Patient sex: M
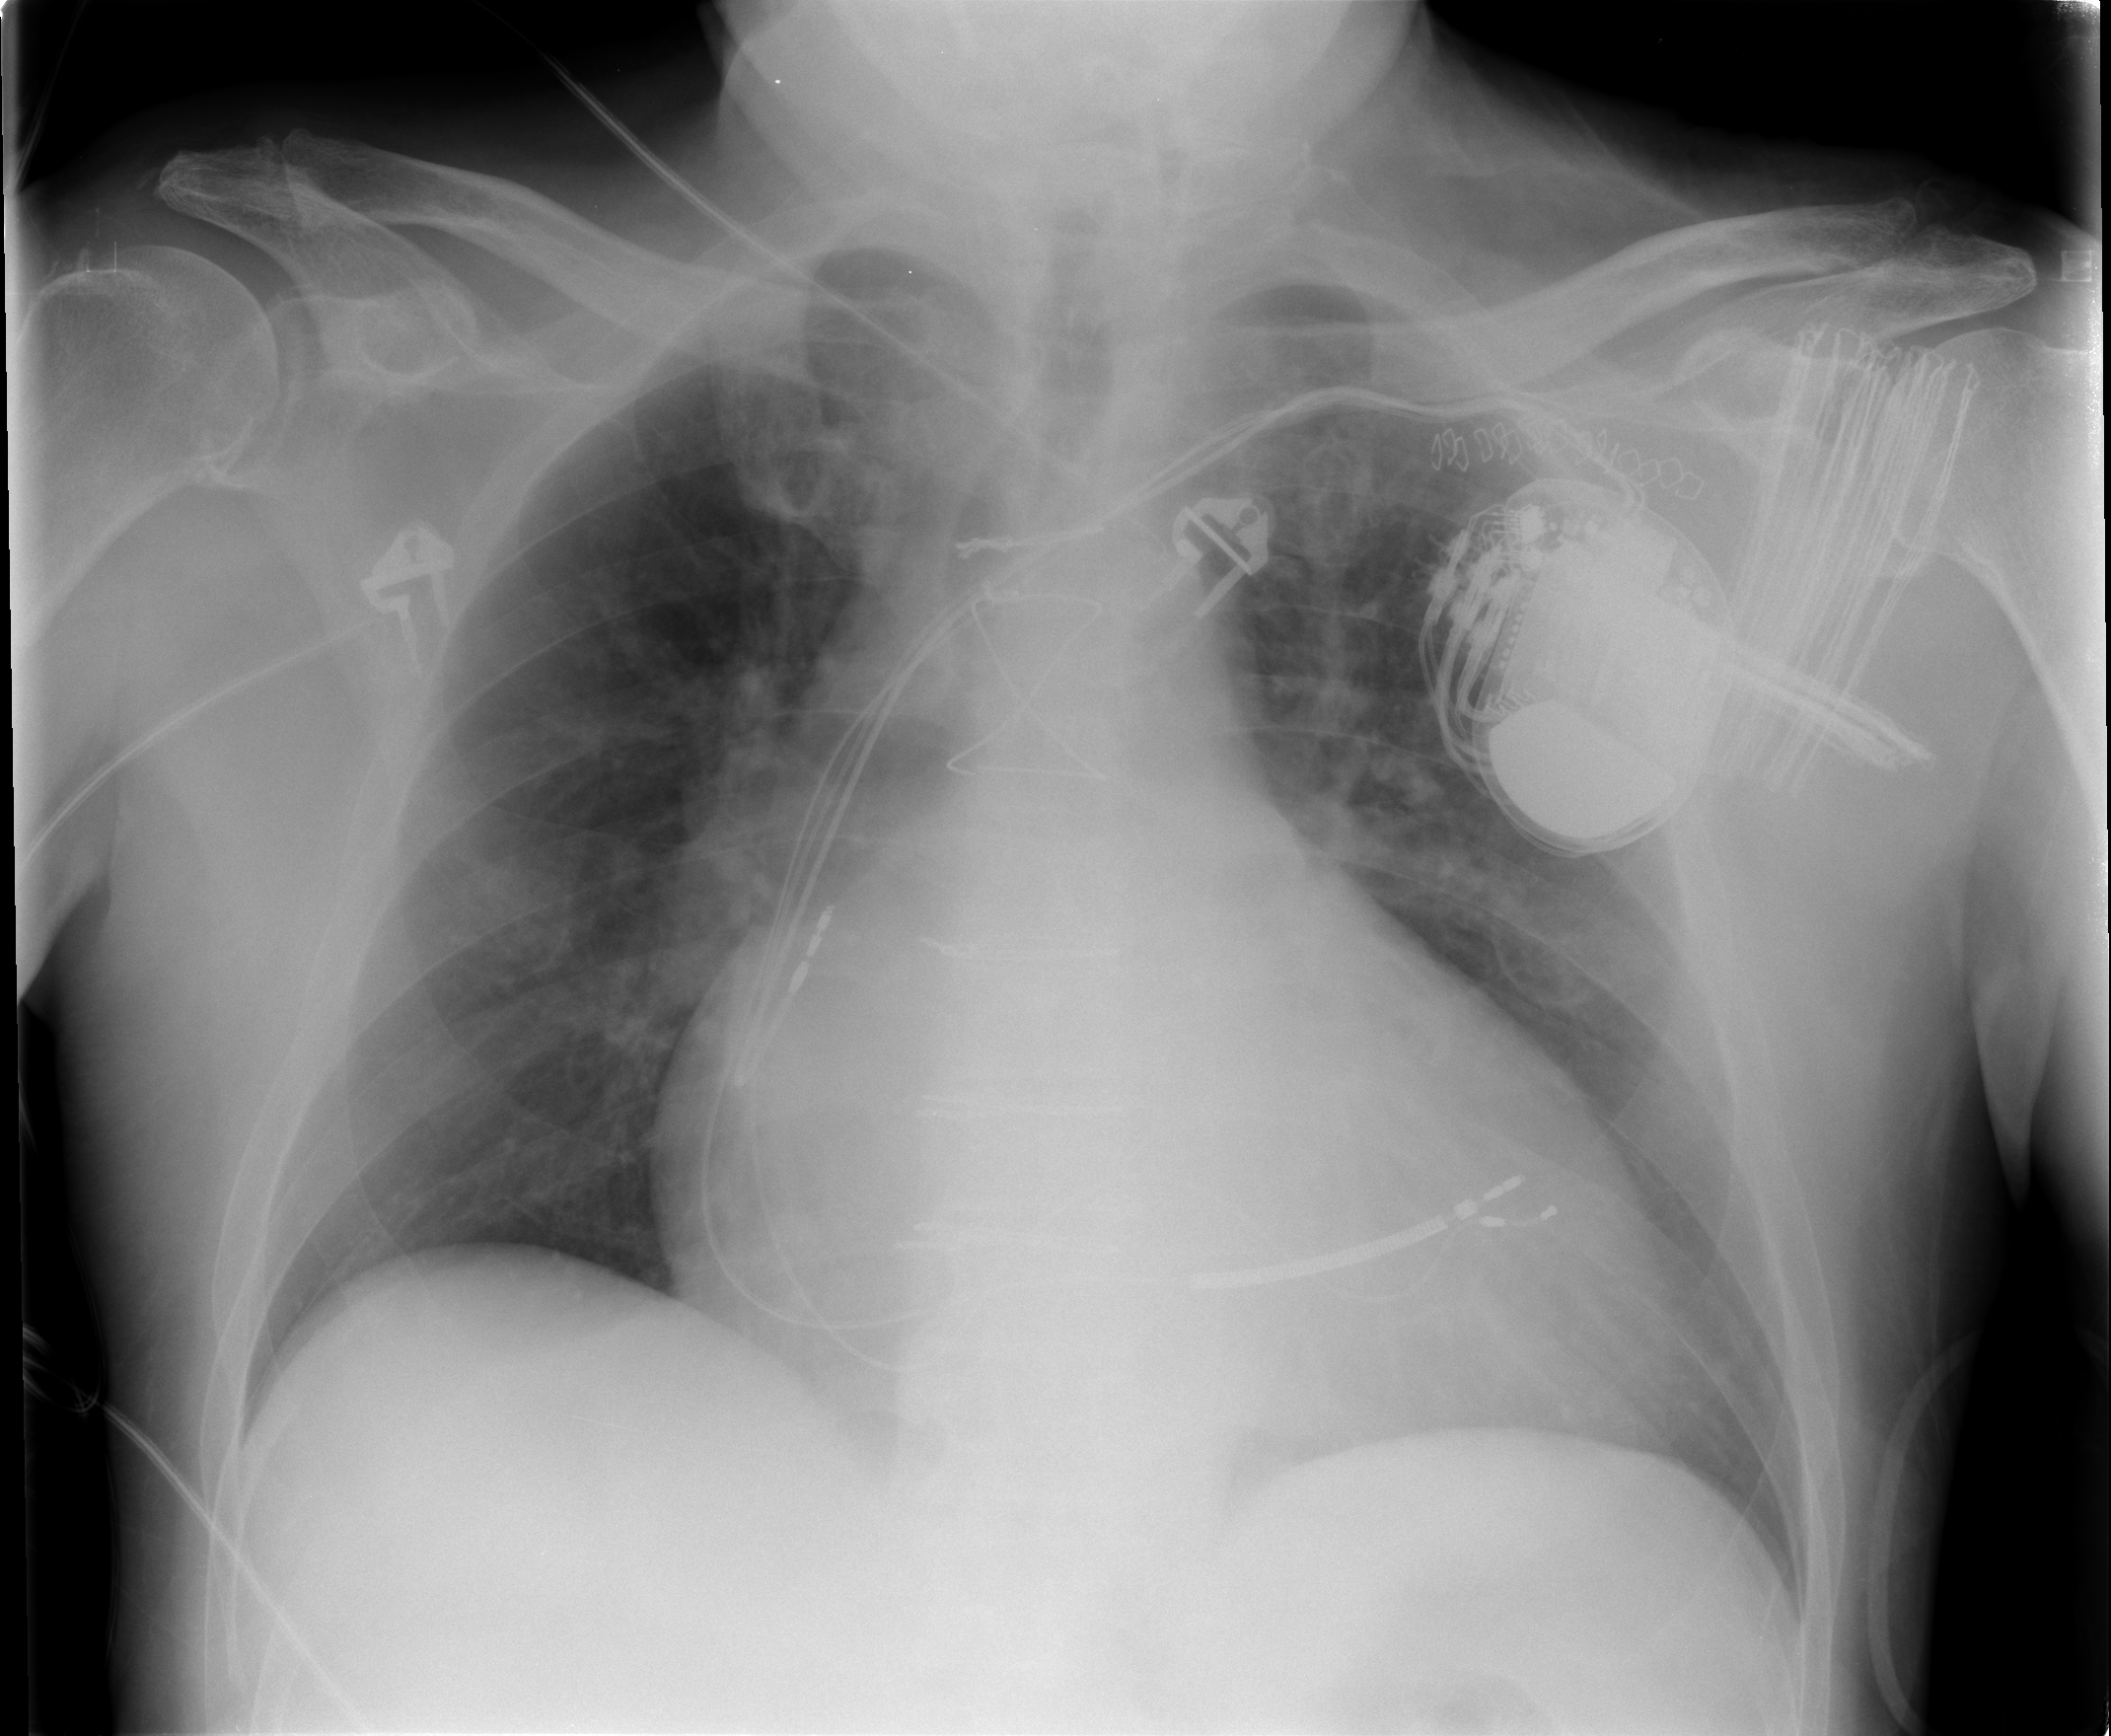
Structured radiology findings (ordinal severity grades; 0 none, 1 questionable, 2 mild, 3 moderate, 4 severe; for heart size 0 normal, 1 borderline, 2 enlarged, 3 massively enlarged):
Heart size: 2
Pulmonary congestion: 1
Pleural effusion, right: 0
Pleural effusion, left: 0
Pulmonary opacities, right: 0
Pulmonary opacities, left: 0
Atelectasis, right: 0
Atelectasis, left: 0